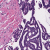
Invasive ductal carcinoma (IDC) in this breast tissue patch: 1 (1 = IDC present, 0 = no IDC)